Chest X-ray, AP view. Patient: 52 years old, sex M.
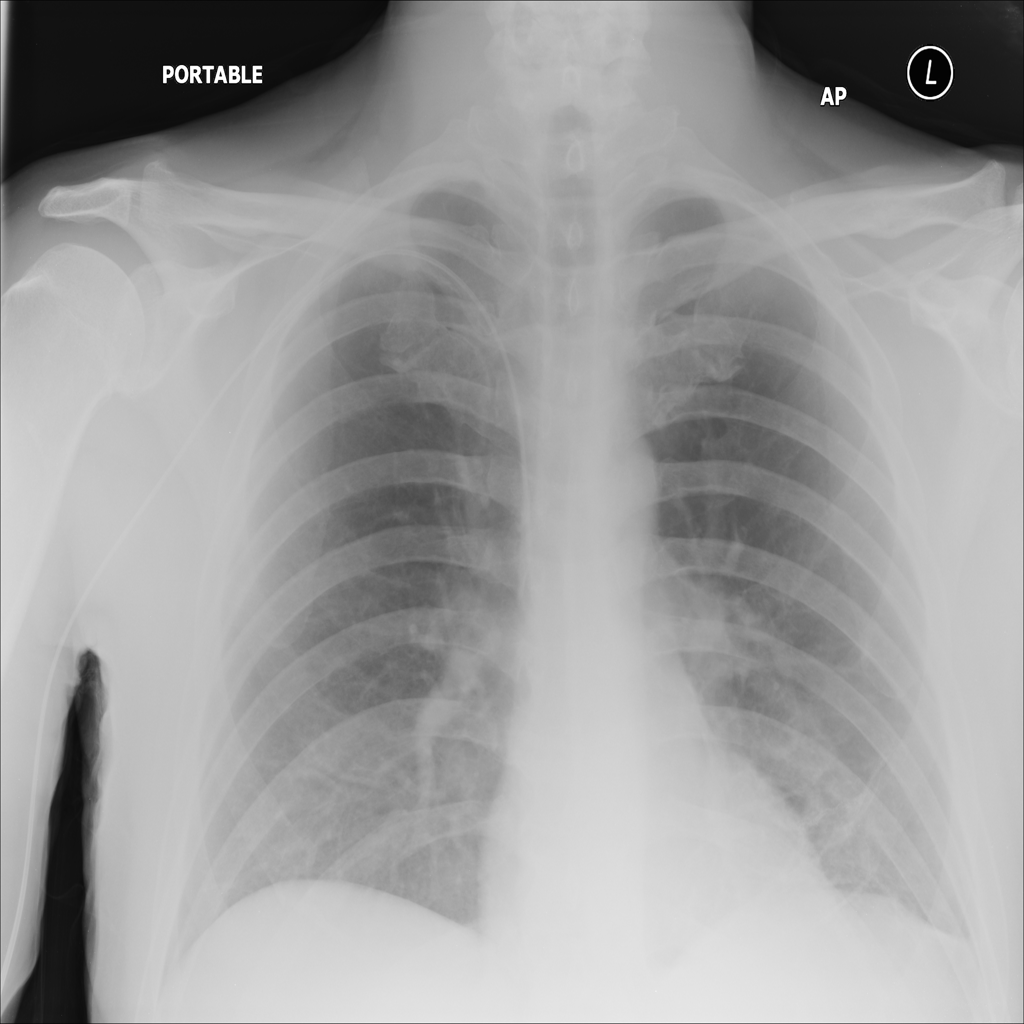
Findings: No Finding